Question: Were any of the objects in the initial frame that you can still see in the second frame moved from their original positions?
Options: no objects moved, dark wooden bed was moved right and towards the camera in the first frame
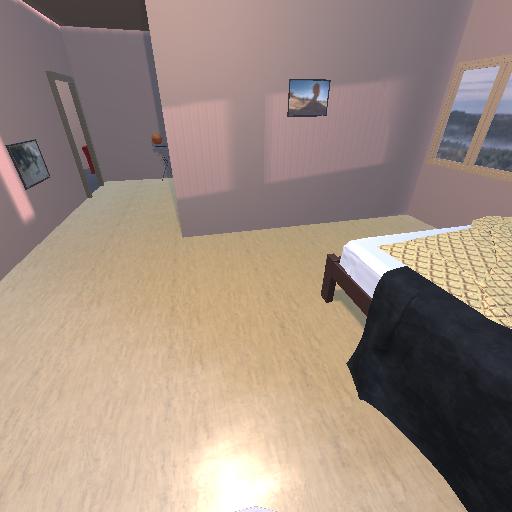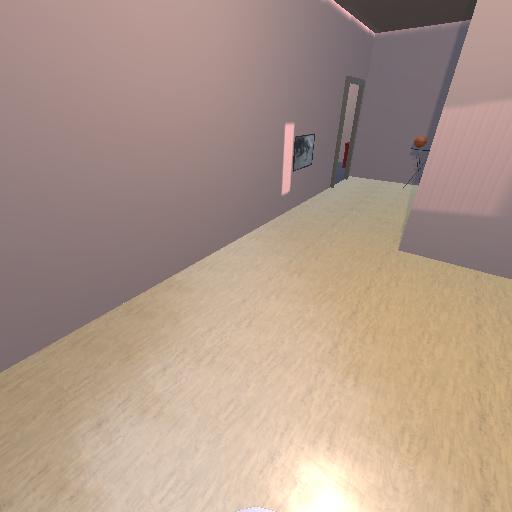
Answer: no objects moved